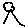
Label: tree